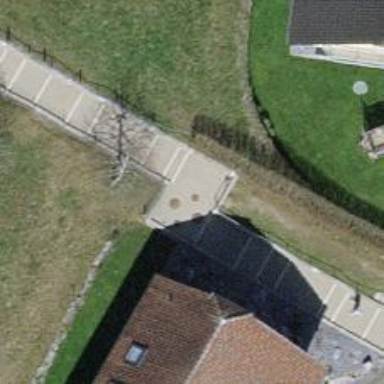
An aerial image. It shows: Set of steps on the road.